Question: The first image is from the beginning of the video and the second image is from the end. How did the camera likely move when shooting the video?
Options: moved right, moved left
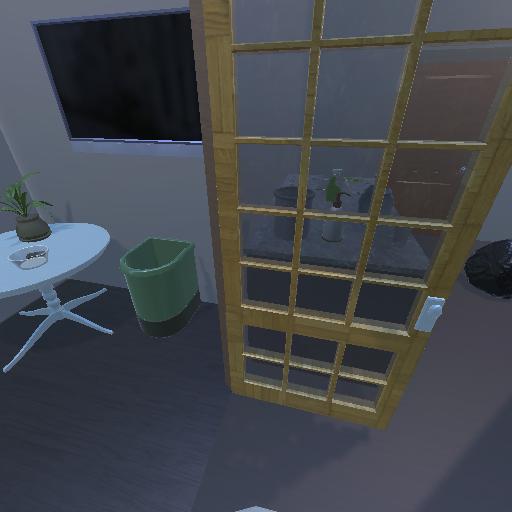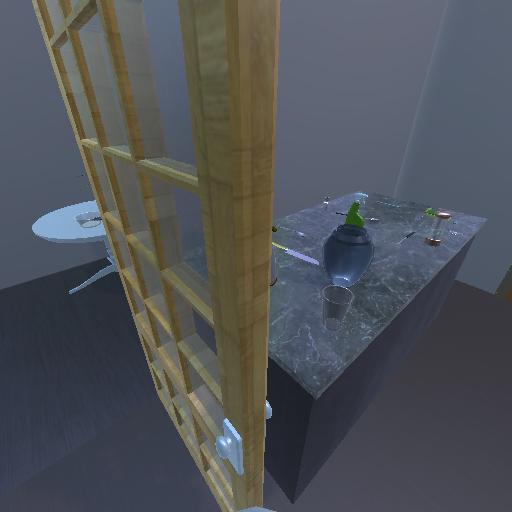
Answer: moved right